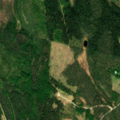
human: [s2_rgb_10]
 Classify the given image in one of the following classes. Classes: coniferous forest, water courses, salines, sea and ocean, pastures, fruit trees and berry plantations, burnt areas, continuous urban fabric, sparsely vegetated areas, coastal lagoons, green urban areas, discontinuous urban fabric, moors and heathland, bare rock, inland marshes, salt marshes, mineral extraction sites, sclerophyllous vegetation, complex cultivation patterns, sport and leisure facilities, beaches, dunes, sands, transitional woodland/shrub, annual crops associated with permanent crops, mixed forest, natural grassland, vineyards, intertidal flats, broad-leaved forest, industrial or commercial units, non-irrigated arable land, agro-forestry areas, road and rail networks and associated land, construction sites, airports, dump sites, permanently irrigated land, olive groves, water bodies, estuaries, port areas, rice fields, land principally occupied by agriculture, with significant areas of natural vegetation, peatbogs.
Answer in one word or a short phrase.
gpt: coniferous forest, transitional woodland/shrub